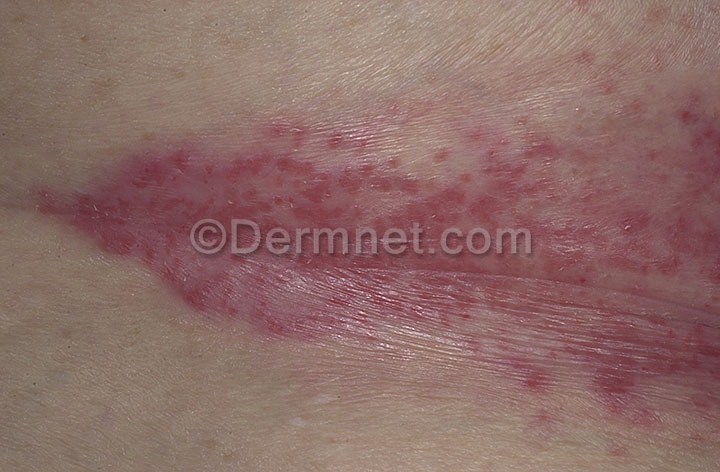
Disease: Tinea Ringworm Candidiasis and other Fungal Infections